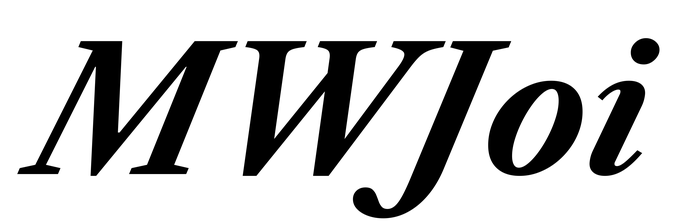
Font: LibreCaslonText-Italic_Bold_Italic